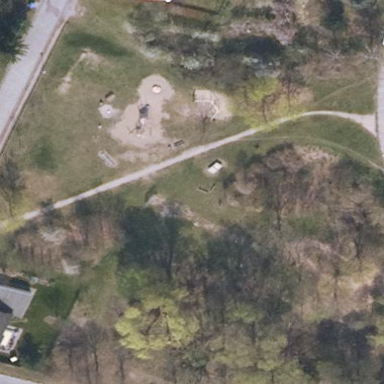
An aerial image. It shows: Playground area for leisure land.